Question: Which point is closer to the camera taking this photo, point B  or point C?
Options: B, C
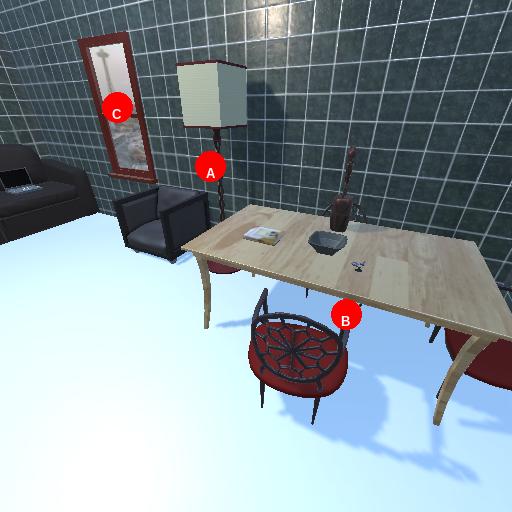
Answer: B